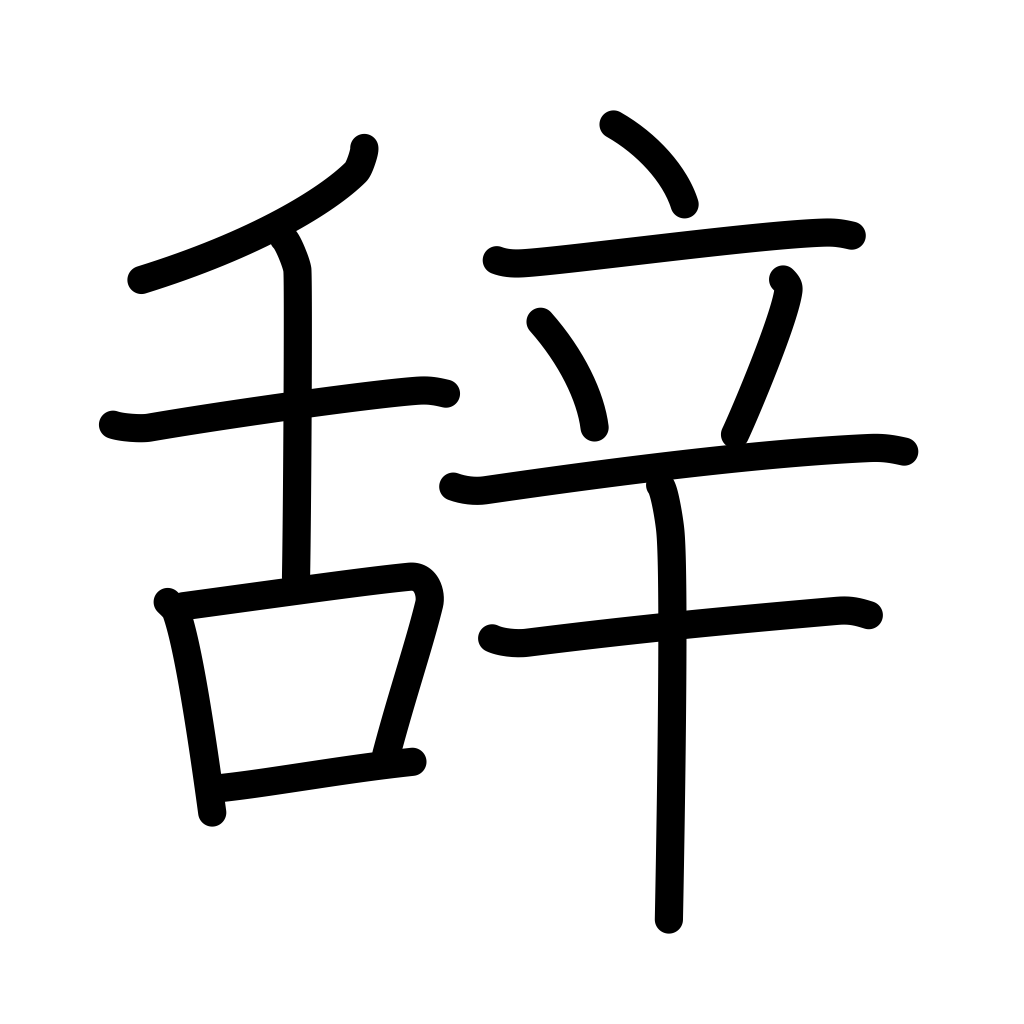
Meaning: resign, word, term, expression